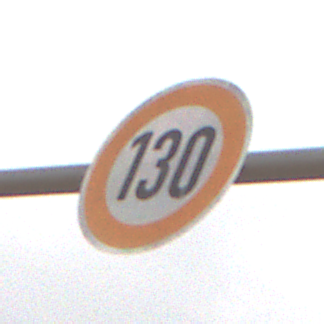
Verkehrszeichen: Geschwindigkeit130
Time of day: MorningAfternoon
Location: Outdoor (Nature)
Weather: Overcast
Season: NotSpecified
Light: Natural